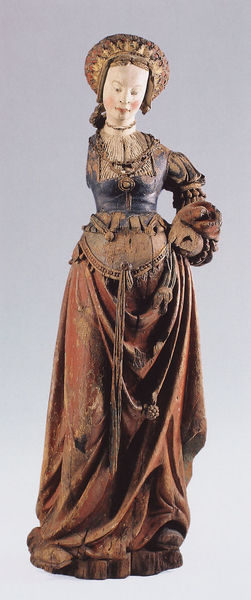
Titel: Weibliche Heilige
Künstler: Arnt van Tricht
Institution: Aachen, Suermondt-Ludwig-Museum
Schlagwörter: blau, hand, kopf, weiß, braun, frau, holz, kleid, schmuck, blick, dame, gürtel, rot, haube, rock, mütze, arm, bluse, falten, gesicht, sockel, ärmel, figur, gewand, haare, brosche, renaissance, statue, schürze, mieder, schuhe, kette, klein, schnitzerei, tracht, heiligenschein, mittelalter, heilige, schnitzen, schüsselfalten, schnitzfigur, arm fehlt